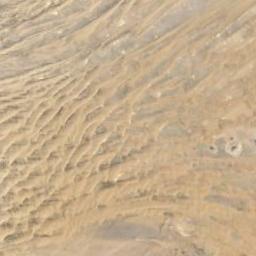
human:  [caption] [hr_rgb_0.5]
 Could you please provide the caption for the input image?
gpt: The desert has yellow sand and many fixed dunes .

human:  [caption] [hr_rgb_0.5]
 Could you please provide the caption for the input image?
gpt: The light yellow desert with wavy stripes covers the brown bare land .

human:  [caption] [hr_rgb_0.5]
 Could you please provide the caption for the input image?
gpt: There are many lines in the desert .

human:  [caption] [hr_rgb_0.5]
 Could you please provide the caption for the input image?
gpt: There are white desert with lines of bare land .

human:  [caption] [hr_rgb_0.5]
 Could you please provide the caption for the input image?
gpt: A yellow desert with patterned stripes .